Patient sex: M
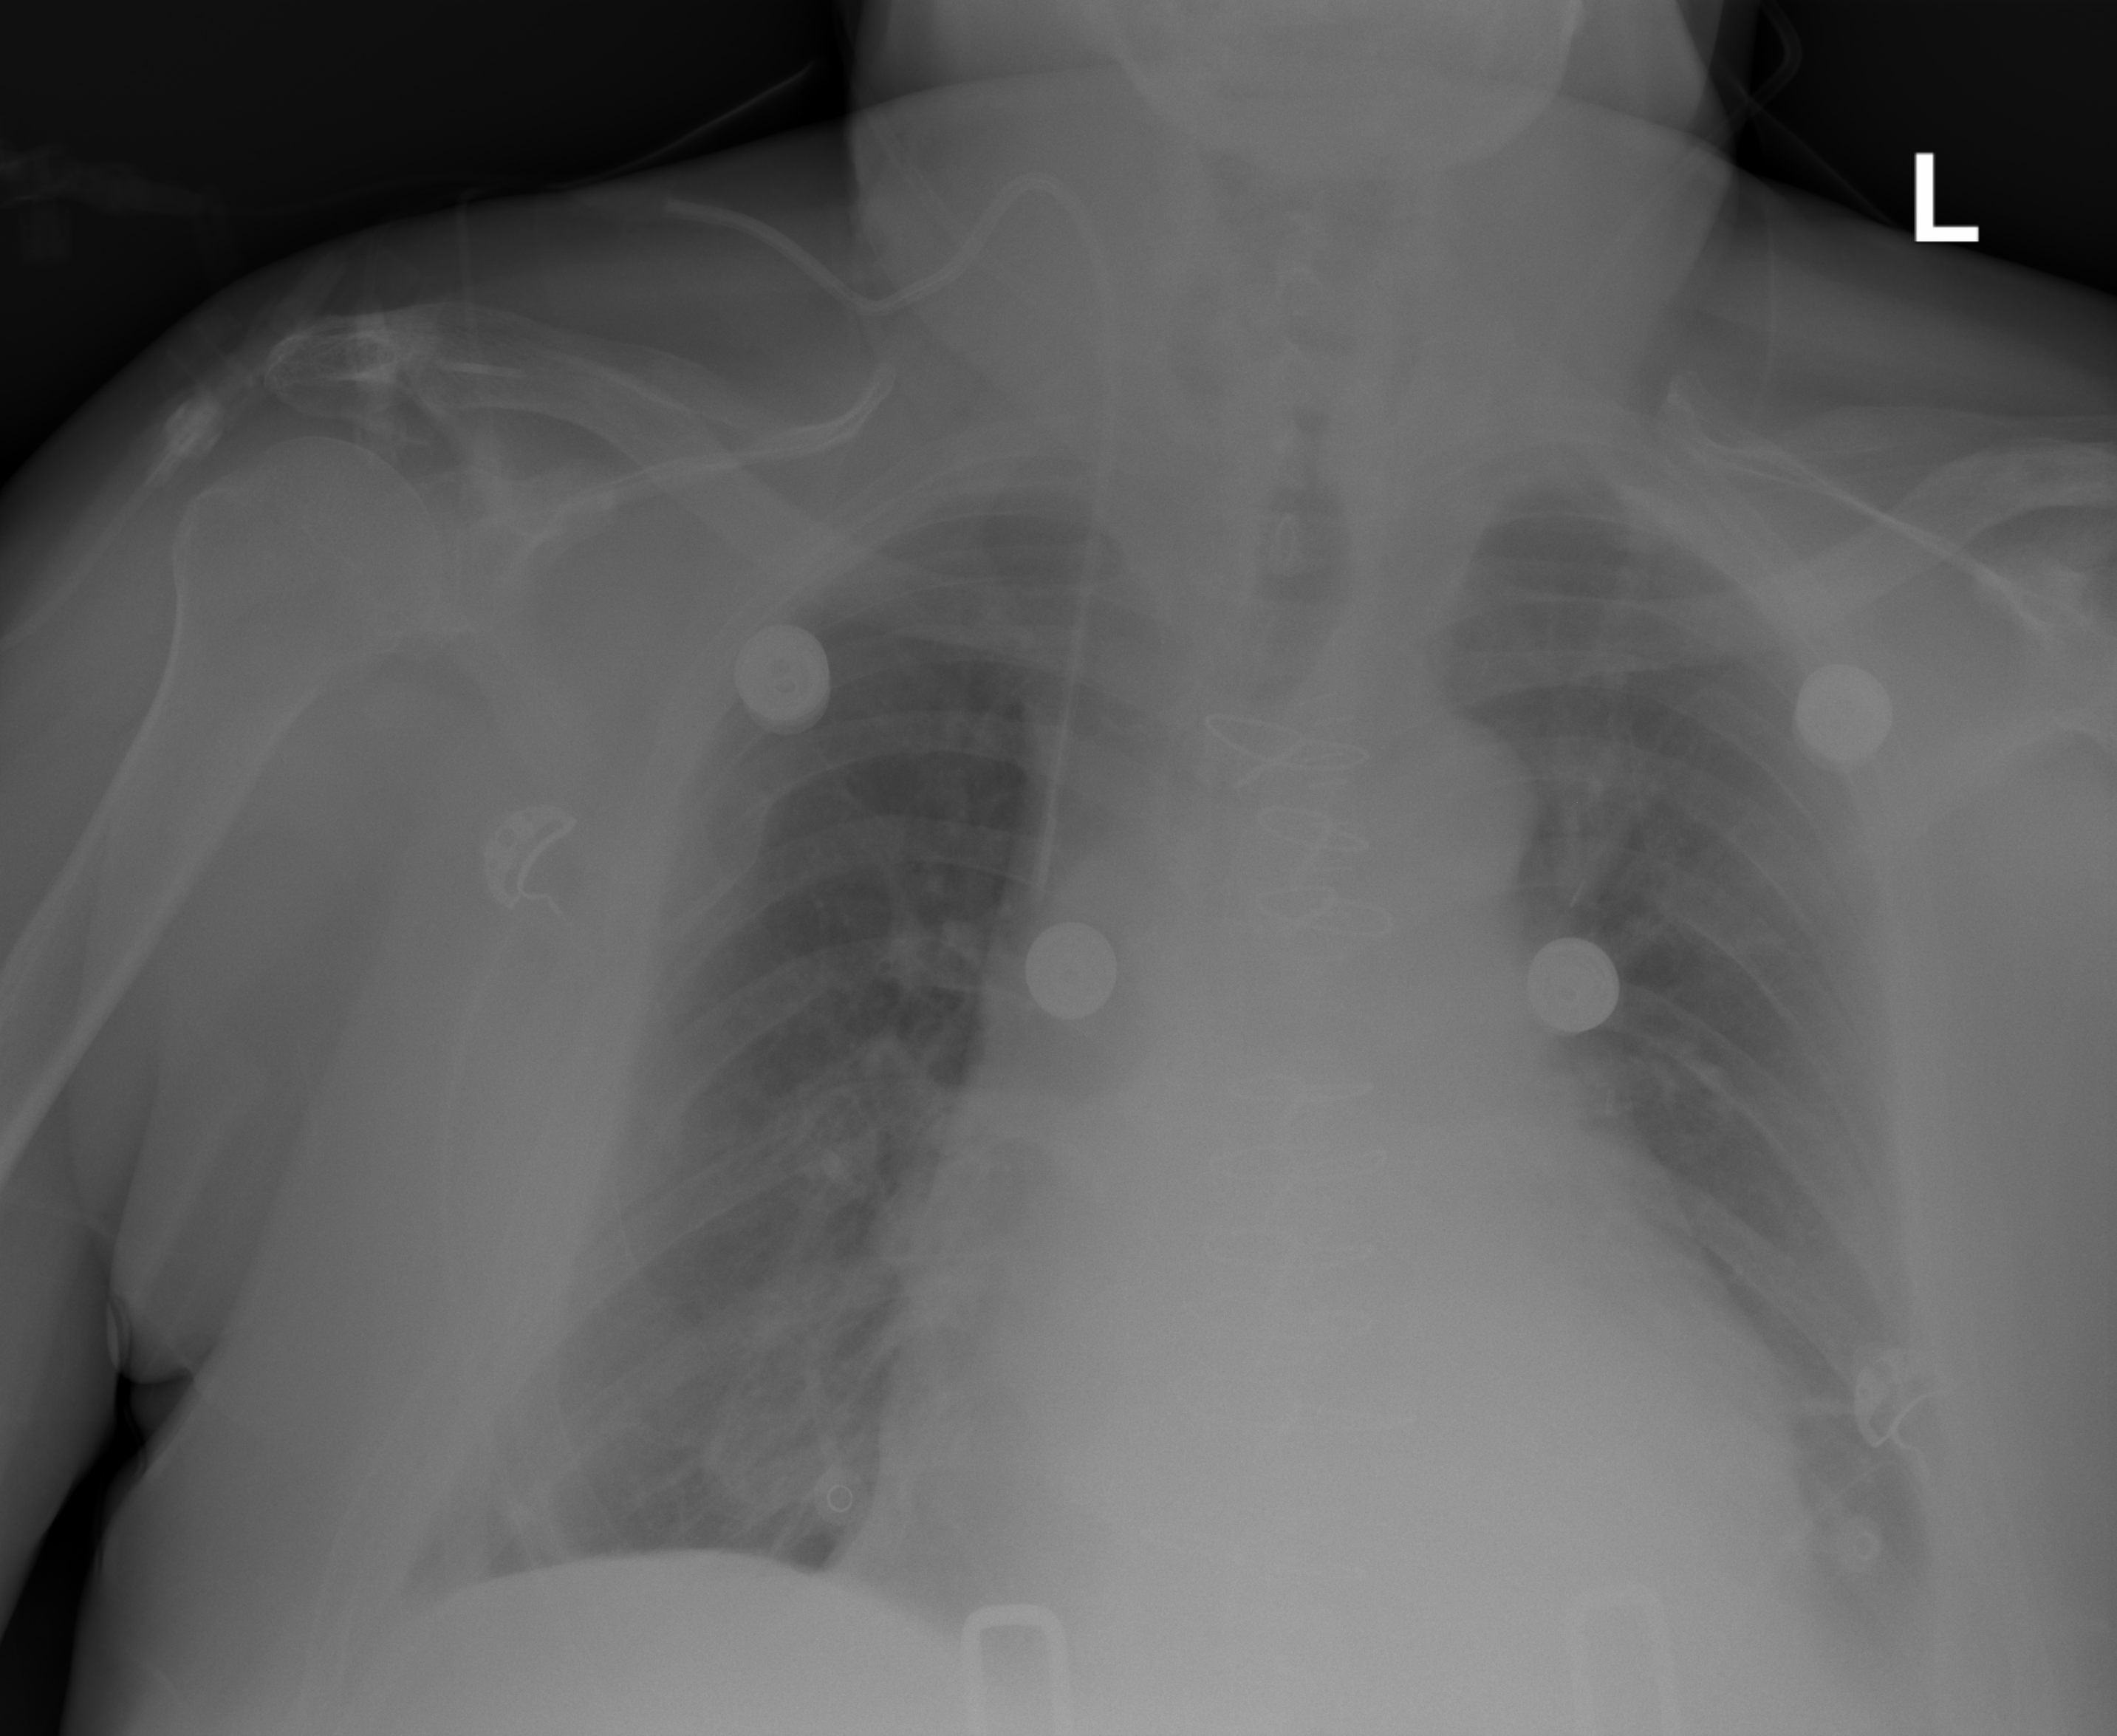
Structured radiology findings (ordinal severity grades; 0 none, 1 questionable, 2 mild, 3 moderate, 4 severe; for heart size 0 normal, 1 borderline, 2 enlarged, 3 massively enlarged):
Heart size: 2
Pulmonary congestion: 2
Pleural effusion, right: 2
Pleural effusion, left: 0
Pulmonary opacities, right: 2
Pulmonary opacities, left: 2
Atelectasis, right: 2
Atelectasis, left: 2